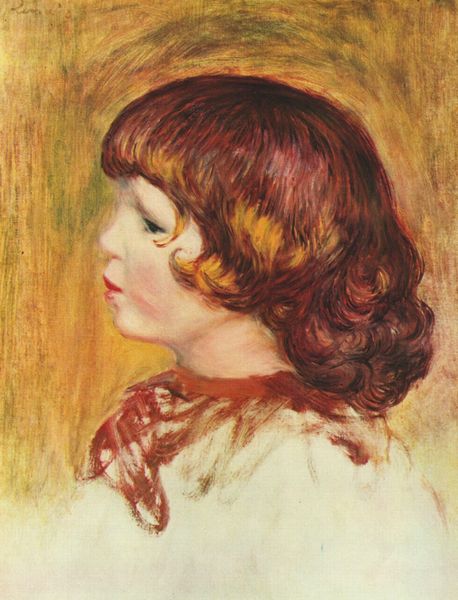
Titel: Coco
Künstler: Pierre Auguste Renoir
Standort: Algier
Institution: Sammlung Lopez
Schlagwörter: gemälde, kopf, weiß, aquarell, gelb, grün, impressionismus, mädchen, ocker, braun, frankreich, frisur, haar, hintergrund, licht, mund, nase, orange, pastell, profil, renoir, schwarz, skizze, dame, rot, schal, tuch, beige, expressionismus, malerei, schleife, blond, hemd, jung, wand, augen, bluse, gesicht, inkarnat, kragen, lang, bildnis, hals, portrait, porträt, öl, auge, gold, haare, realismus, kind, tochter, brünett, hübsch, kinn, lippen, locke, locken, schulter, pony, wangen, halsband, studie, moderne, wangenrot, glanz, halstuch, seitenansicht, junge, teint, wange, schimmer, knabe, links, geld, strich, pinselstrich, strähne, unvollendet, fragment, rau, rote haare, seitenprofil, portät, rotbraun, schmollmund, ädchen, frei, weich, unfertig, strähnen, ind, und, rträt, kinderbild, profilbildnis, profilporträt, ugen, seitenportrait, profliporträt, pierre auguste renoir, siete, cocco